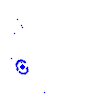
Particle: electron